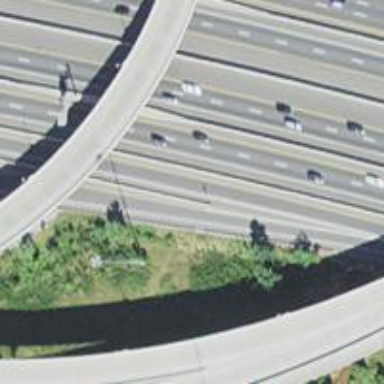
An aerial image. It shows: Asphalt motorway link.